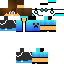
A male human skin with medium skin, wearing brown long hair dressed in a blue hoodie and blue pants, featuring a closed mouth.